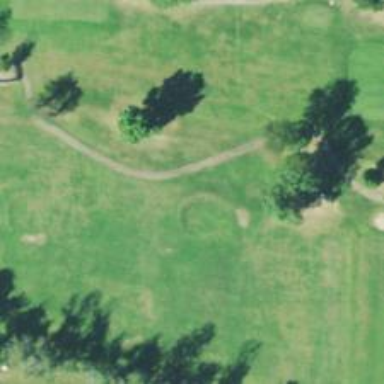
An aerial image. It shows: Path used for both walking and golf.